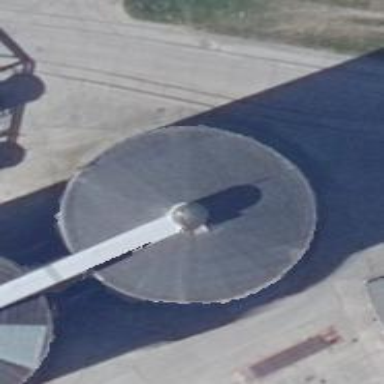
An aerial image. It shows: Building that serves as silo.